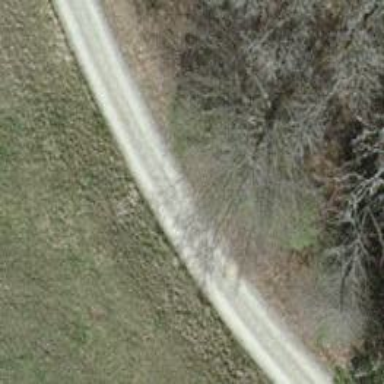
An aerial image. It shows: Compacted grade2 track used for forestry vehicles.